Question: I have read the documentation of android Navigation Drawer but there is nothing on how to create collapsible/expandable List item in navigation drawer. I know something about android 'ExpandableListView' but I think it is not the way to create it.
I want to create such nested item:

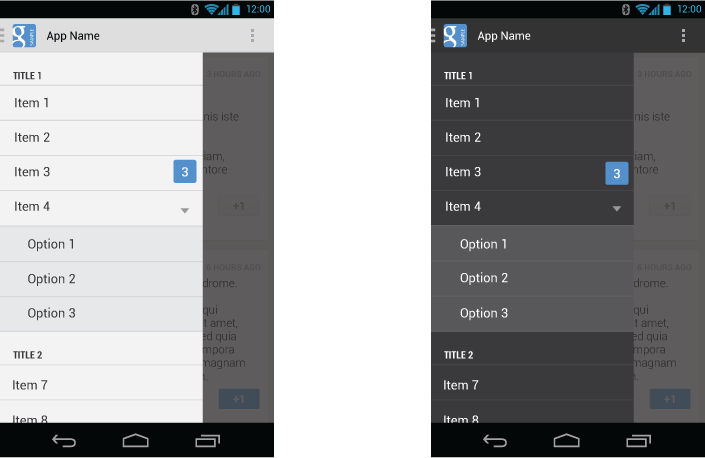
Answer: You can start with <URL> and use that as your drawer item.